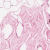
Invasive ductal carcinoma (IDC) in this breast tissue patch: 0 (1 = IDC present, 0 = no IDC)